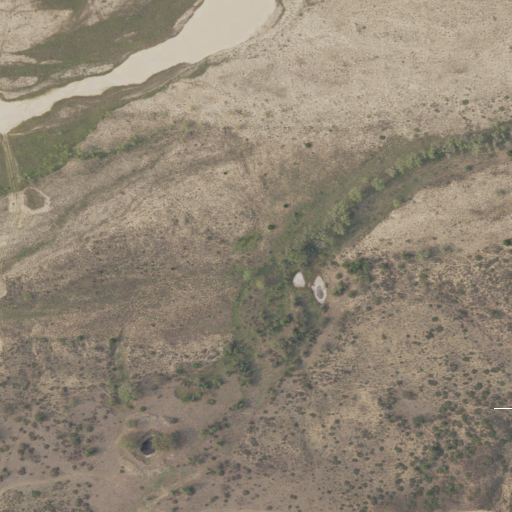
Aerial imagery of valley in Texas named Jesse Arroyo containing shrub, grassland, barren land, herbaceous wetlands, and mixed forest